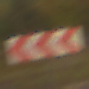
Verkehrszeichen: RichtungstafelnInKurvenGrossRechts
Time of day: SunriseSunset
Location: Outdoor (Suburban)
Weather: PartlyCloudy
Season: NotSpecified
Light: Natural